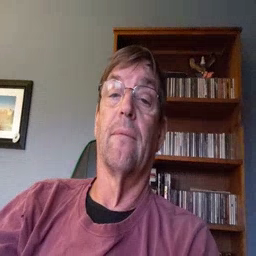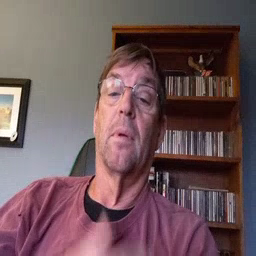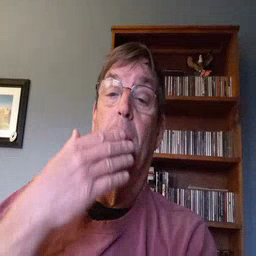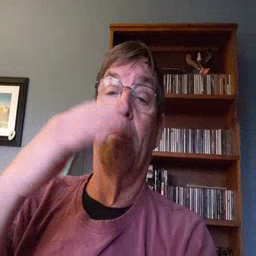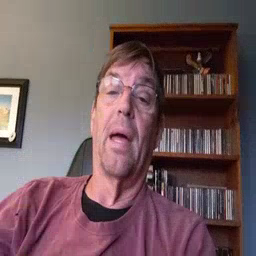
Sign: bad